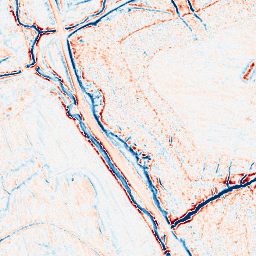
Category: edge_preserving
Decomposition family: bilateral
Decomposition parameters: d: 9
sigma_color: 25
sigma_space: 150
Upsampling method: quintic
Upsampling parameters: scale: 8
Upsampling scale: 8